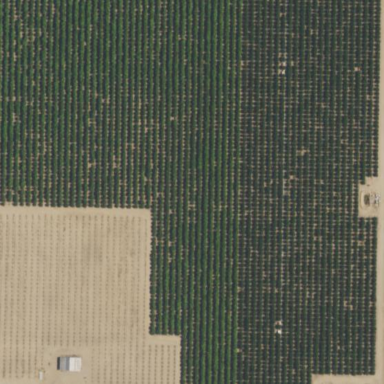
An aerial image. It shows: Crop field within farm area.